四年级 · 度量几何学
如图, 再过半小时, 钟面上时针和分针形成的角是 ( ）。

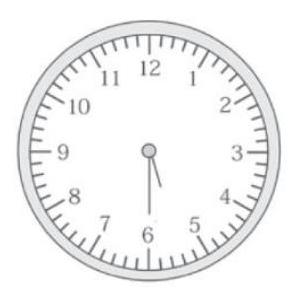
A. 锐角
B. 直角
C. 钝角
D. 平角
答案: D